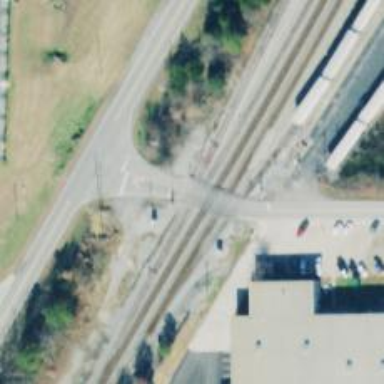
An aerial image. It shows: Level crossing with lights at railway intersection.